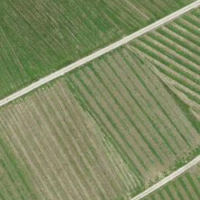
EUNIS habitat code: 40
Species observed at this site:
Lepidium draba